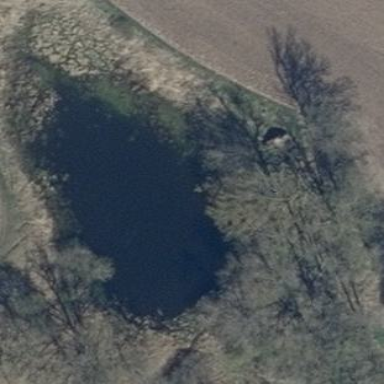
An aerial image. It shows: Serene pond surrounded by nature.